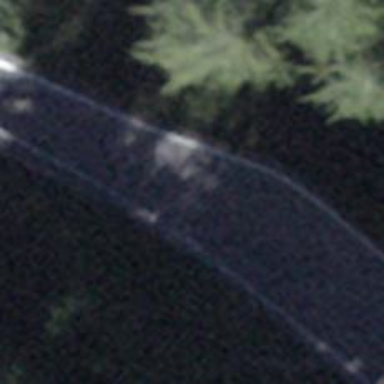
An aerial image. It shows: Unclassified road with asphalt surface.